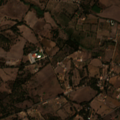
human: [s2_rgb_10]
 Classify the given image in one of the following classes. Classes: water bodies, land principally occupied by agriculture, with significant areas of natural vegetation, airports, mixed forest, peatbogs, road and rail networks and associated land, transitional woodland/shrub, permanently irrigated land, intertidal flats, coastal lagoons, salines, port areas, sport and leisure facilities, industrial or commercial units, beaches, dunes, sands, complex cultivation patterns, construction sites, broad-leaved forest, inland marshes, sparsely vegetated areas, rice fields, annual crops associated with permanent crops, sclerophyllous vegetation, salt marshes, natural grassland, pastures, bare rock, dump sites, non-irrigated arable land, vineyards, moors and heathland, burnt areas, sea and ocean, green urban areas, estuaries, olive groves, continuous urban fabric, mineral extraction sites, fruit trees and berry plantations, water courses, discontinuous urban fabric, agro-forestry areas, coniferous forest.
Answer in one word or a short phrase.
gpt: fruit trees and berry plantations, complex cultivation patterns, broad-leaved forest